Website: home-depot
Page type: receipt
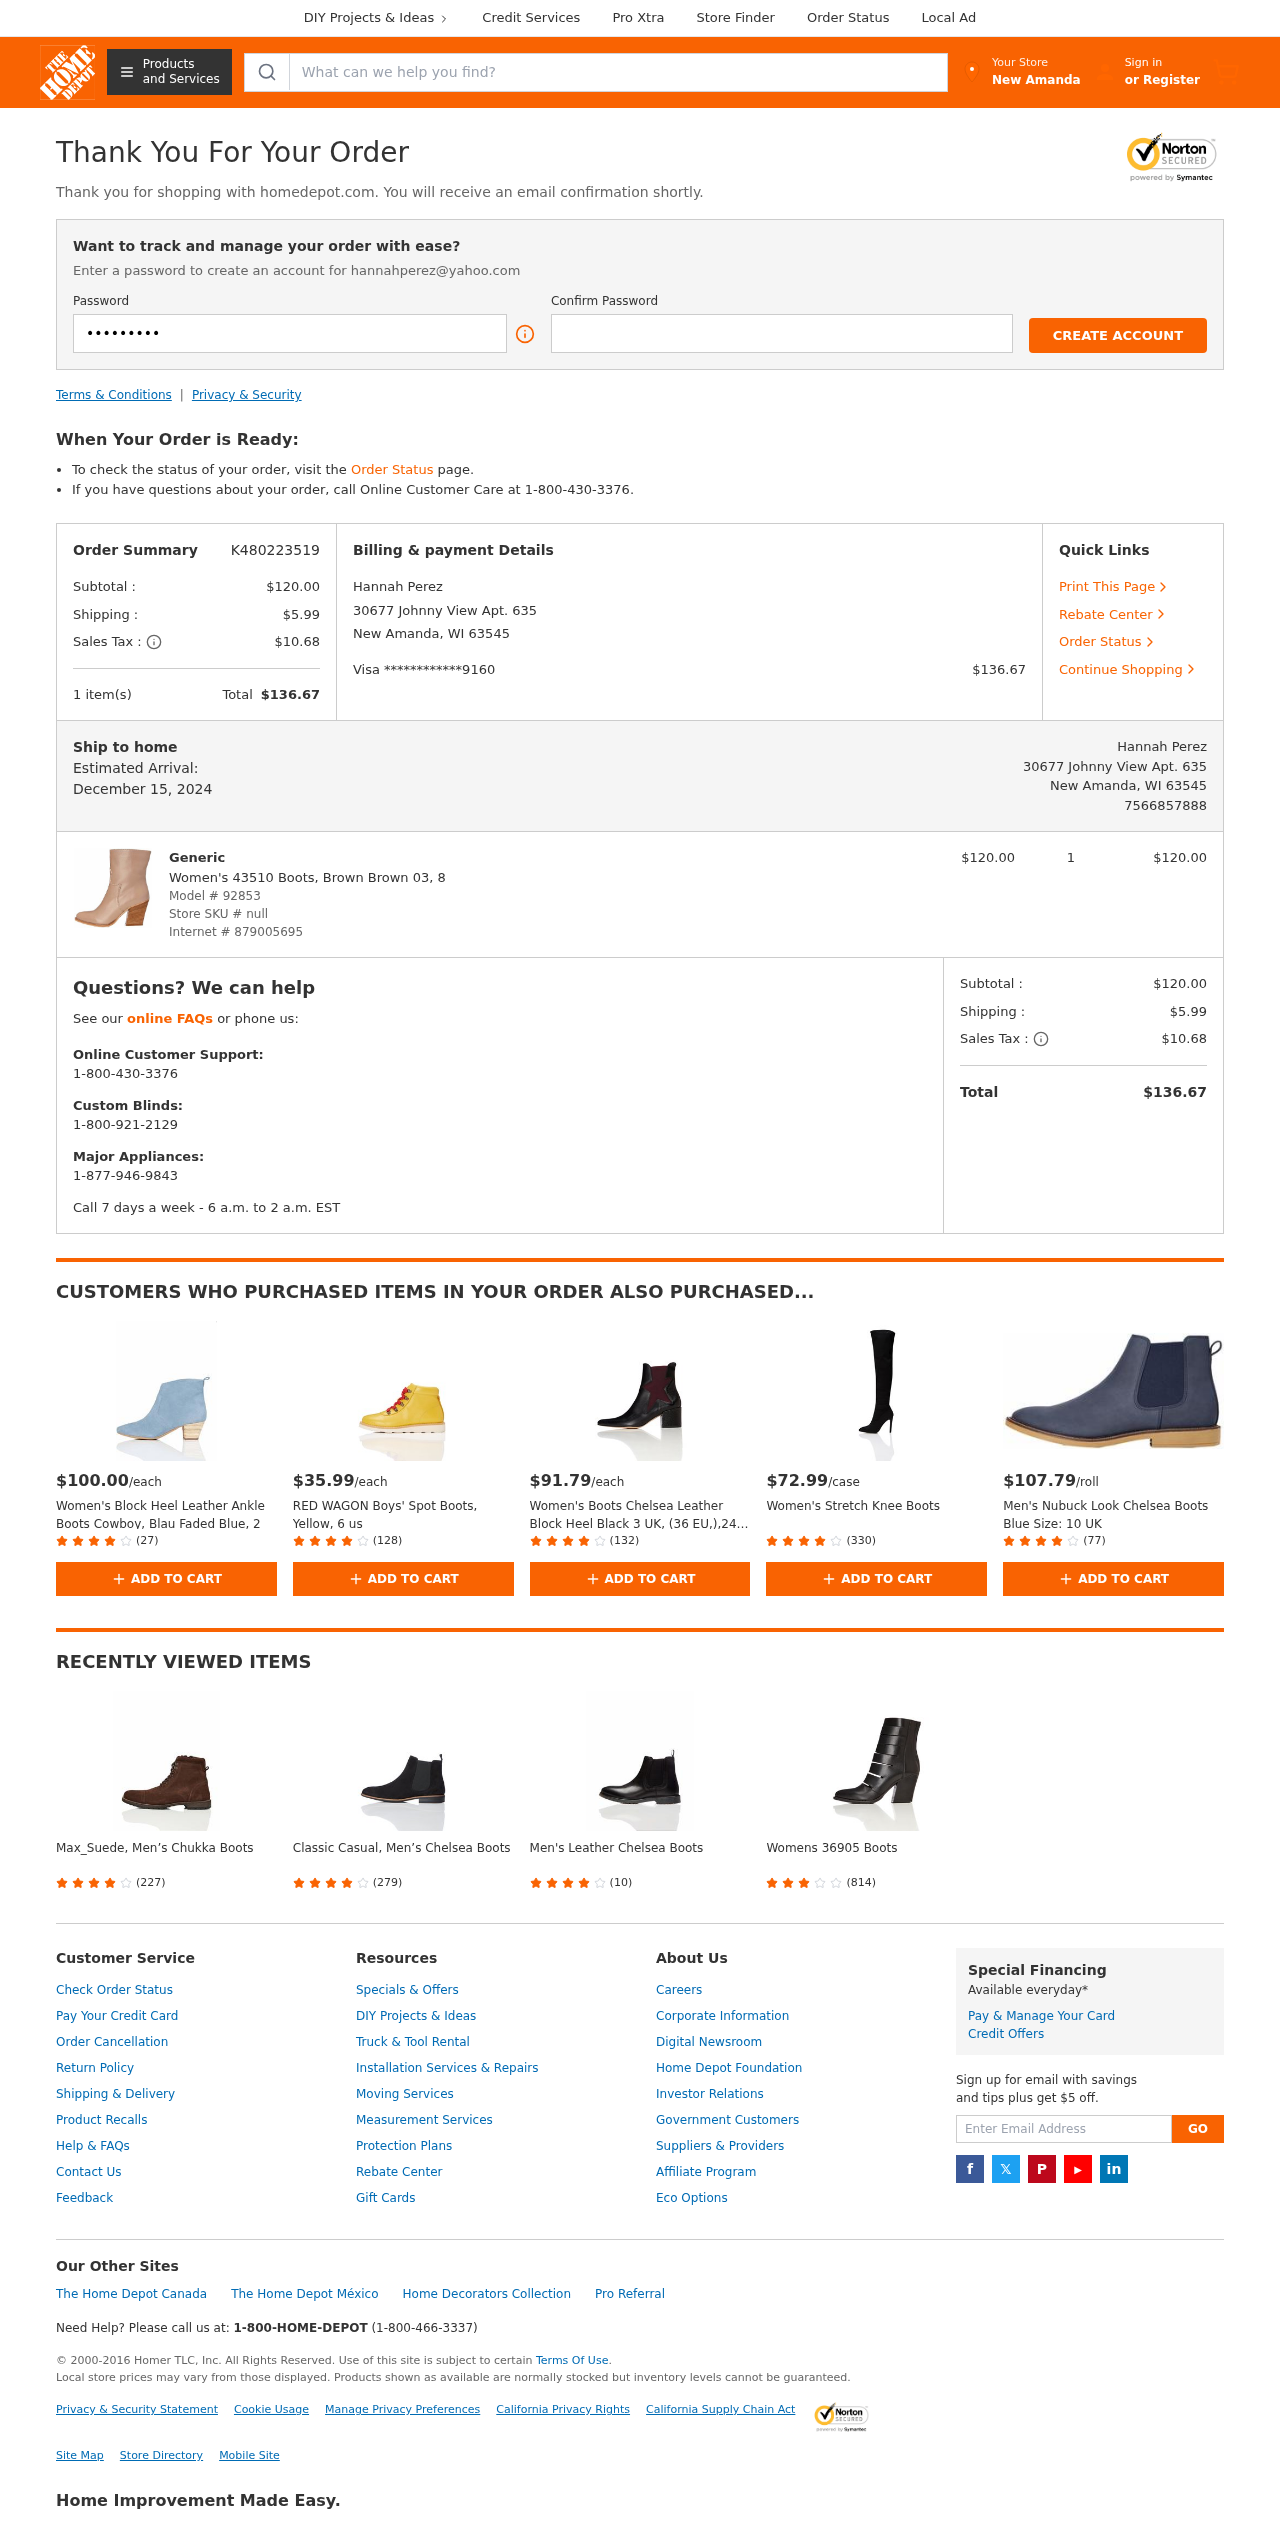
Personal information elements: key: PII_CARD_LAST4
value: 9160
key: PII_CARD_TYPE
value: Visa
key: PII_CITY
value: New Amanda
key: PII_EMAIL
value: hannahperez@yahoo.com
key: PII_FULLNAME
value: Hannah Perez
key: PII_PHONE
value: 7566857888
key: PII_STREET
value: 30677 Johnny View Apt. 635
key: PII_CITY_STATE_ZIP
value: New Amanda, WI 63545
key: PII_FULLNAME2
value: Hannah Perez
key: PII_POSTCODE
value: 63545
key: PII_STATE_ABBR
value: WI
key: PII_POSTCODE_FULL
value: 63545
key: PII_CITY_STATE
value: New Amanda, WI
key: PII_POSTCODE_NUMERIC
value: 63545
Product elements: key: PRODUCT1_BRAND
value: Generic
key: PRODUCT1_NAME
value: Women's 43510 Boots, Brown Brown 03, 8
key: PRODUCT1_PRICE
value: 120
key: PRODUCT1_QUANTITY
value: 1
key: PRODUCT2_PRICE
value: $100.00
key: PRODUCT2_NAME
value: Women's Block Heel Leather Ankle Boots Cowboy, Blau Faded Blue, 2
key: PRODUCT2_NUM_RATINGS
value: (27)
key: PRODUCT3_PRICE
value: $35.99
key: PRODUCT3_NAME
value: RED WAGON Boys' Spot Boots, Yellow, 6 us
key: PRODUCT3_NUM_RATINGS
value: (128)
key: PRODUCT4_PRICE
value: $91.79
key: PRODUCT4_NAME
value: Women's Boots Chelsea Leather Block Heel Black 3 UK, (36 EU,),24-05-01
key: PRODUCT4_NUM_RATINGS
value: (132)
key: PRODUCT5_PRICE
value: $72.99
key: PRODUCT5_NAME
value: Women's Stretch Knee Boots
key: PRODUCT5_NUM_RATINGS
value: (330)
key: PRODUCT6_PRICE
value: $107.79
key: PRODUCT6_NAME
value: Men's Nubuck Look Chelsea Boots Blue Size: 10 UK
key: PRODUCT6_NUM_RATINGS
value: (77)
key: PRODUCT7_NAME
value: Max_Suede, Men’s Chukka Boots
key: PRODUCT7_NUM_RATINGS
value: (227)
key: PRODUCT8_NAME
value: Classic Casual, Men’s Chelsea Boots
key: PRODUCT8_NUM_RATINGS
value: (279)
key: PRODUCT9_NAME
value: Men's Leather Chelsea Boots
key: PRODUCT9_NUM_RATINGS
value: (10)
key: PRODUCT10_NAME
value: Womens 36905 Boots
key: PRODUCT10_NUM_RATINGS
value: (814)
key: PRODUCT_MODEL_NUMBER
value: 92853
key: PRODUCT_INTERNET_NUMBER
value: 879005695
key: PRODUCT1_LINE_TOTAL
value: $120.00
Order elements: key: ORDER_ID
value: K480223519
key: ORDER_SUBTOTAL
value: $120.00
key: ORDER_SHIPPING_COST
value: $5.99
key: ORDER_TAX
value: $10.68
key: ORDER_NUM_ITEMS
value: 1 item(s)
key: ORDER_TOTAL
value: $136.67
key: ORDER_DELIVERY_DATE
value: December 15, 2024
Search elements: key: HEADER_SEARCH
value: What can we help you find?
Other elements: key: STORE_SKU
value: null